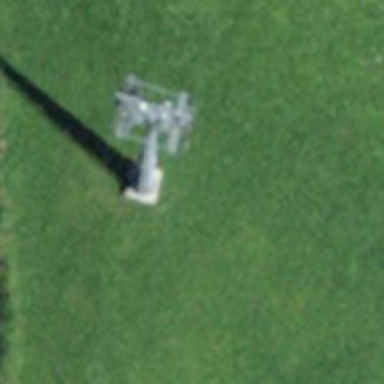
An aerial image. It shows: Pylon used for aerialway.